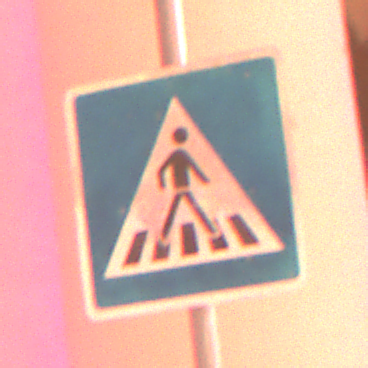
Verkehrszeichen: FussgaengerueberwegLinks
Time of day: Night
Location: Outdoor (Urban)
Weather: Overcast
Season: Winter
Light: Artificial